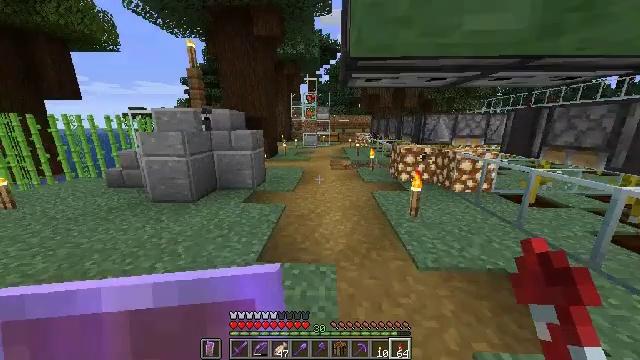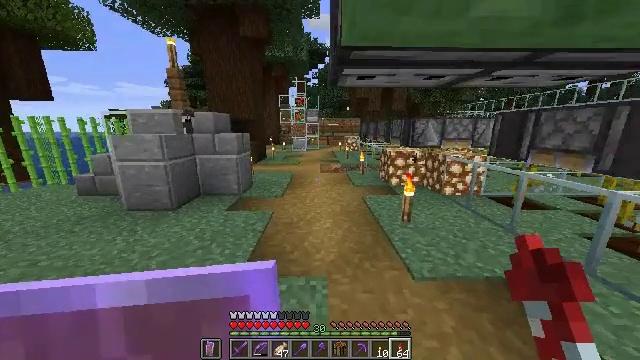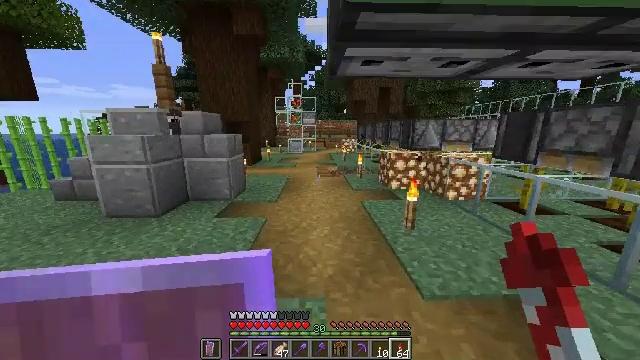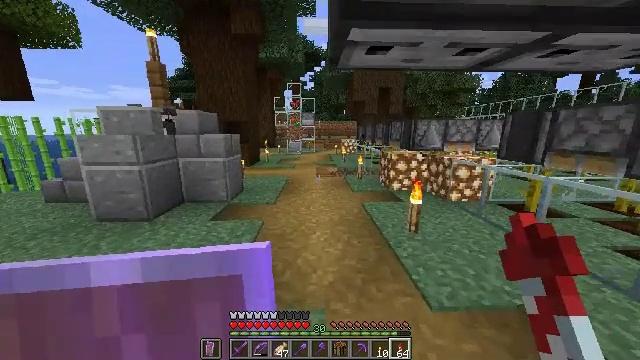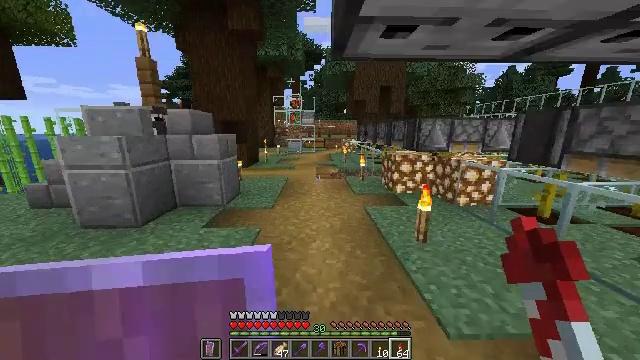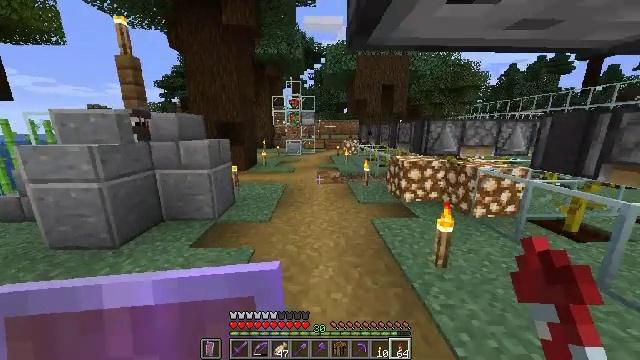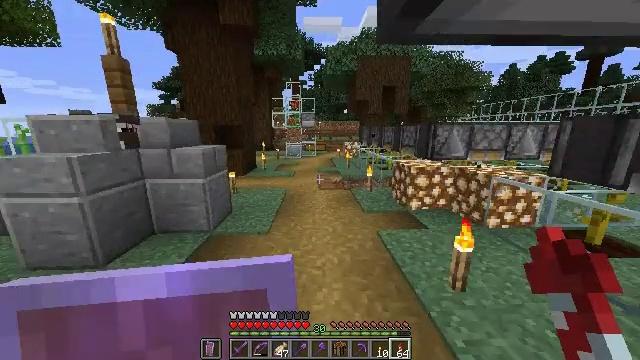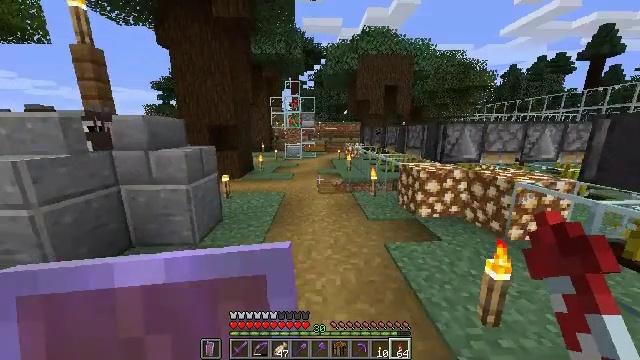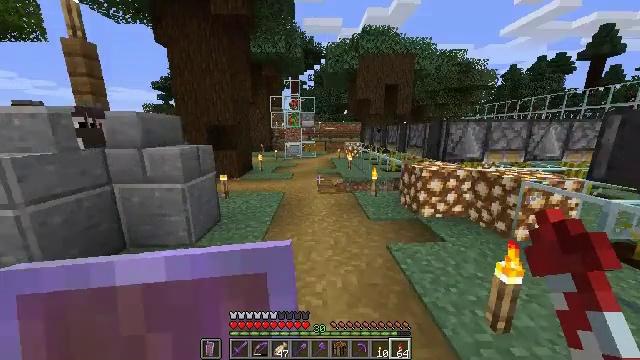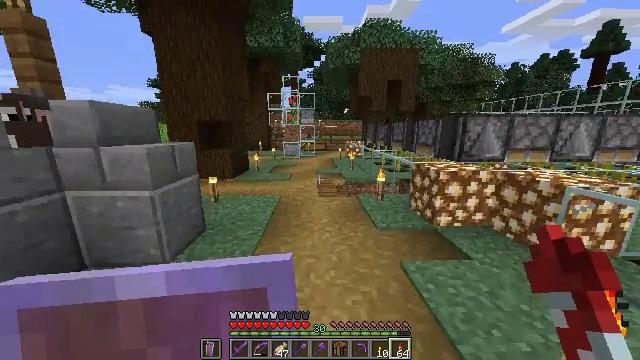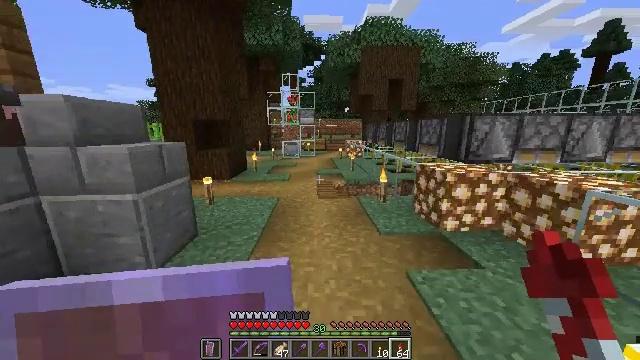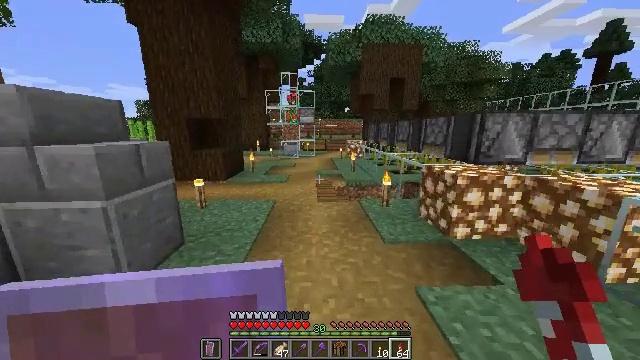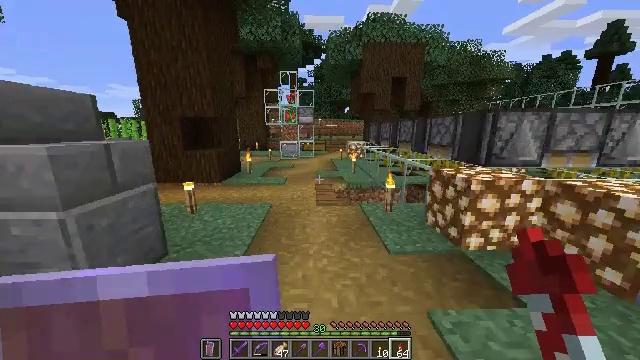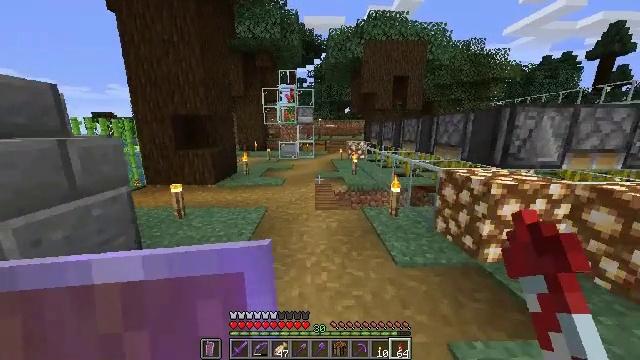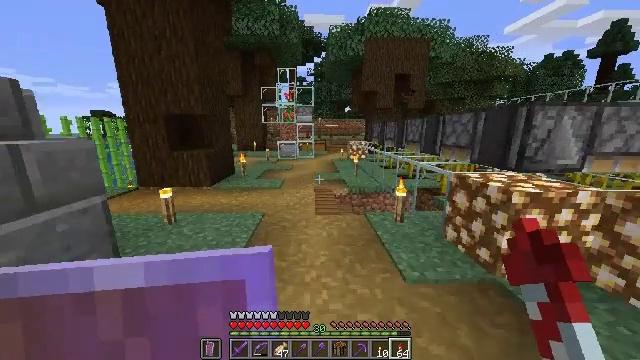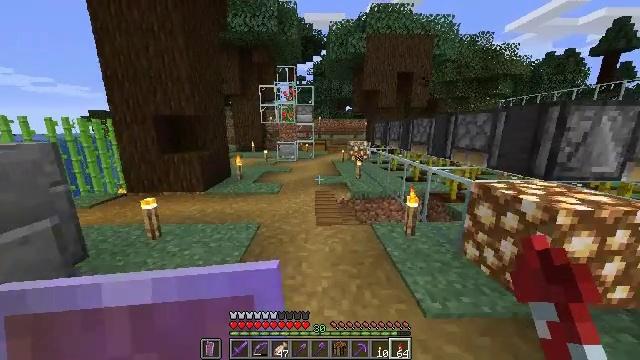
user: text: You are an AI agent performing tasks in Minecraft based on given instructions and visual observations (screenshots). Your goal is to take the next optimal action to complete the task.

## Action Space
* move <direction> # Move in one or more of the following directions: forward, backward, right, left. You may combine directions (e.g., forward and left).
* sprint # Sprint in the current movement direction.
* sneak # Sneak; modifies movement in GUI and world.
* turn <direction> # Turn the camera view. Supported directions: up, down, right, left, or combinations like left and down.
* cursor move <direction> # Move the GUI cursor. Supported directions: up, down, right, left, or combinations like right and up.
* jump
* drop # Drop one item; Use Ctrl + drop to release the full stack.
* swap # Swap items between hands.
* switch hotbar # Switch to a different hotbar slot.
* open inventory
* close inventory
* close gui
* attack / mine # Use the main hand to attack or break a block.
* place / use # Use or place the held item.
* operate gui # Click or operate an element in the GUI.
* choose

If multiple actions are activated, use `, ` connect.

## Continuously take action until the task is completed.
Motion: motion action
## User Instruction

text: Mine the sticky piston.
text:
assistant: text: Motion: move forward, sprint, turn right
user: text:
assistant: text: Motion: move forward, sprint
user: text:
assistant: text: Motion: move forward, sprint
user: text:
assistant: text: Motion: move forward, sprint
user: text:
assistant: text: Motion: move forward, sprint
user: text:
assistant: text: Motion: move forward, sprint, jump
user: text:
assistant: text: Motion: move forward, sprint, jump
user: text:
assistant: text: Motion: move forward, sprint, jump
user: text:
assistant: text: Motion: move forward, sprint, jump
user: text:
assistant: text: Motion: move forward, sprint, jump
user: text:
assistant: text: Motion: move forward, sprint
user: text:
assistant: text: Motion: move forward, sprint
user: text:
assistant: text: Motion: move forward, sprint
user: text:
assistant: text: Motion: move forward, sprint
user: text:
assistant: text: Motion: move forward, sprint
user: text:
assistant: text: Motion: move forward, sprint
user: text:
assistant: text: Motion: move forward, sprint
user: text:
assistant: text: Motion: move forward, sprint
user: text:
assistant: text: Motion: move forward, sprint
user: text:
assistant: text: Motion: move forward, sprint
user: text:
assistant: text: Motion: move forward, sprint, turn right
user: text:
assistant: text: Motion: move forward, sprint, turn right
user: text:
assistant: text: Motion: move forward, sprint
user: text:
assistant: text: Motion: move forward, sprint
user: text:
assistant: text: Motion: move forward, sprint
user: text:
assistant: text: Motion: move forward, sprint
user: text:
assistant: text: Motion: move forward, sprint
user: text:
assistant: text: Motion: move forward, sprint
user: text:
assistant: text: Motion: move forward, sprint
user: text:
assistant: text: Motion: move forward, sprint